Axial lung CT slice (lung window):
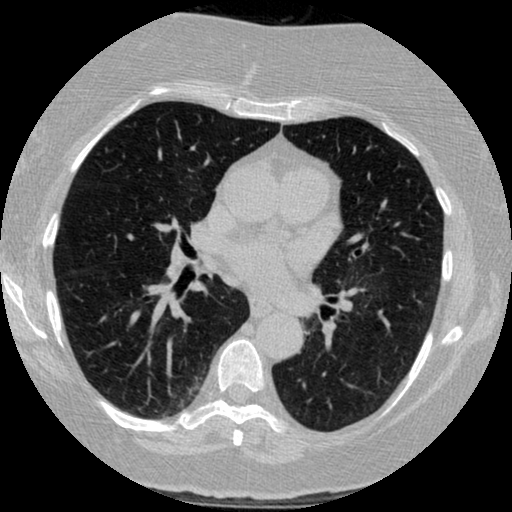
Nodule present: no